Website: home-depot
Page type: billing-address
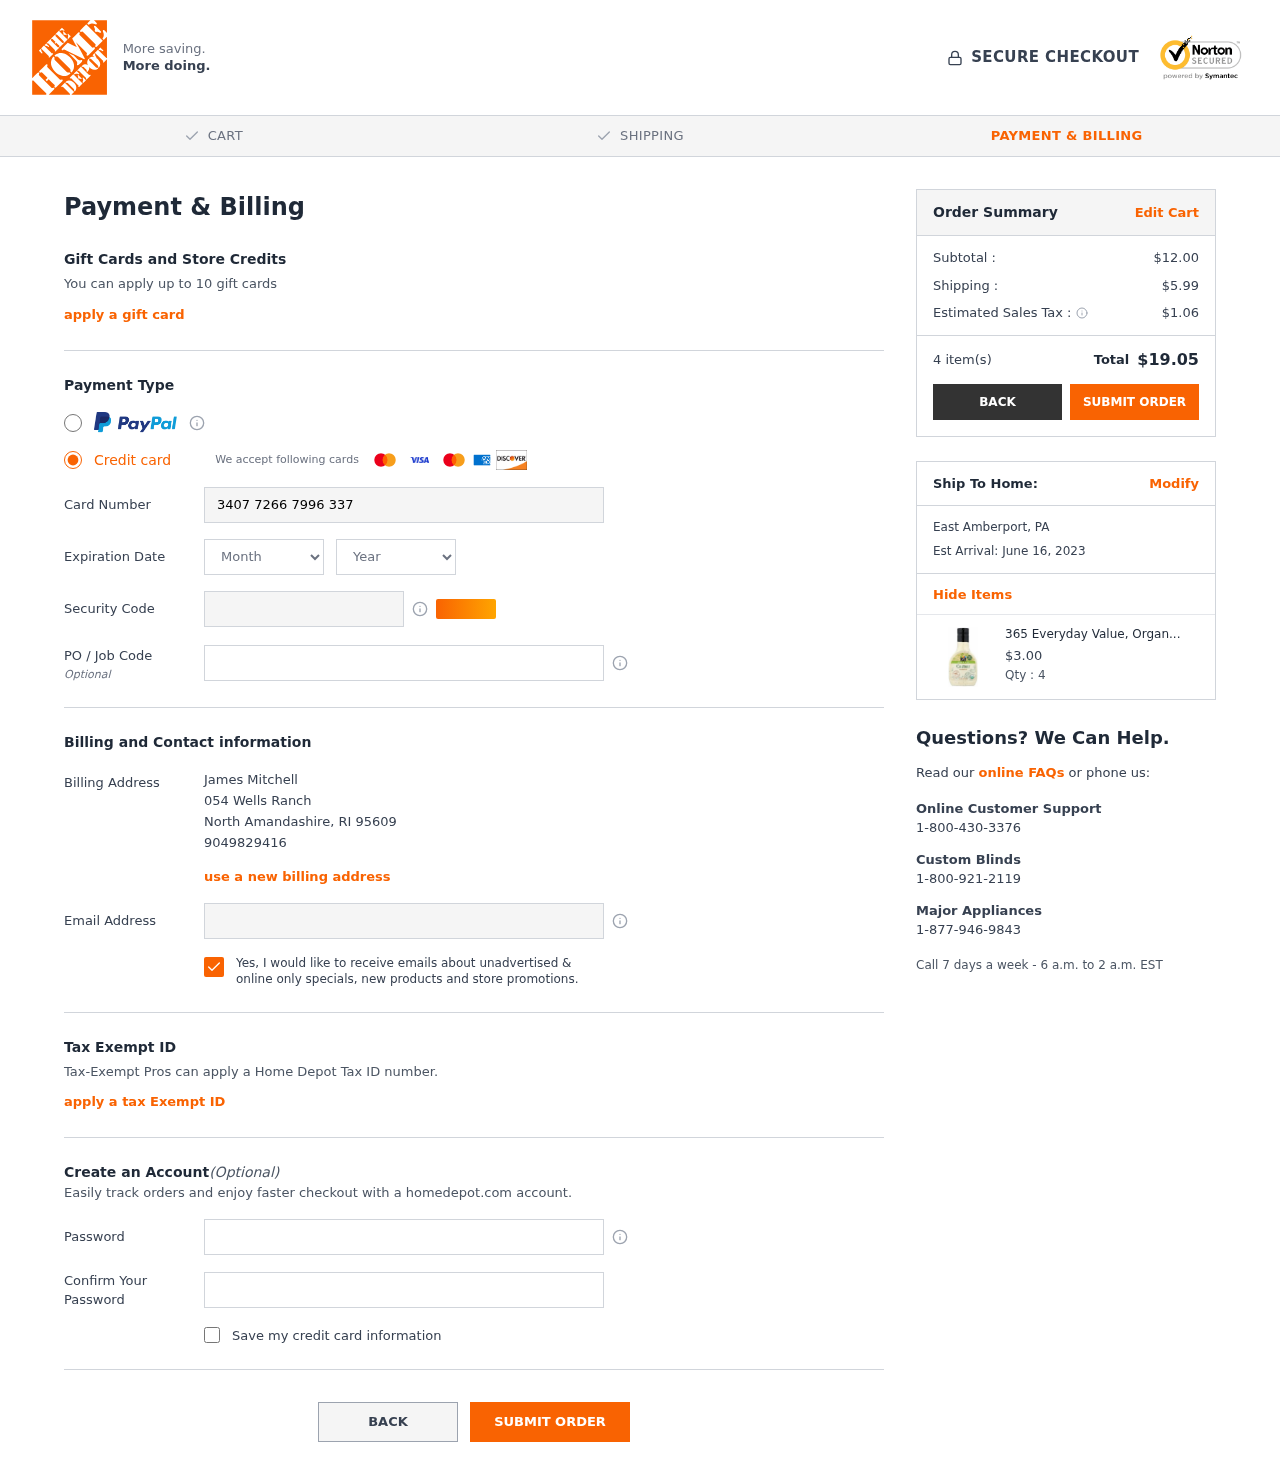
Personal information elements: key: PII_CARD_CVV
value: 9772
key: PII_CARD_EXPIRY_MONTH
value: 07
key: PII_CARD_EXPIRY_YEAR
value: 26
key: PII_CARD_NUMBER
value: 3407 7266 7996 337
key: PII_CITY
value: North Amandashire
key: PII_CITY2
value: East Amberport
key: PII_EMAIL
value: james.mitchell@hotmail.com
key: PII_FULLNAME
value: James Mitchell
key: PII_JOB_CODE
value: WO-746583
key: PII_PHONE
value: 9049829416
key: PII_POSTCODE
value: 95609
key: PII_STATE_ABBR
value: RI
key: PII_STATE_ABBR2
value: PA
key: PII_STREET
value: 054 Wells Ranch
Product elements: key: PRODUCT1_NAME
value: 365 Everyday Value, Organic Caesar Dressing, 16 fl oz
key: PRODUCT1_PRICE
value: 3
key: PRODUCT1_QUANTITY
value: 4
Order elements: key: ORDER_SUBTOTAL
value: $12.00
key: ORDER_SHIPPING_COST
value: $5.99
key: ORDER_TAX
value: $1.06
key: ORDER_NUM_ITEMS
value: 4 item(s)
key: ORDER_TOTAL
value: $19.05
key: ORDER_DELIVERY_DATE
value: Est Arrival: June 16, 2023